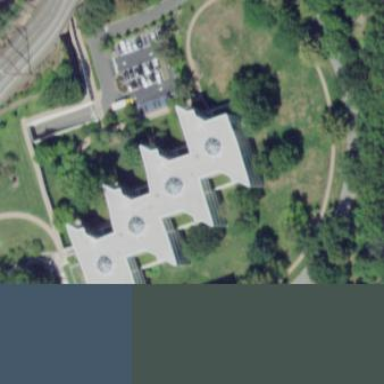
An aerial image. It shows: Office building.